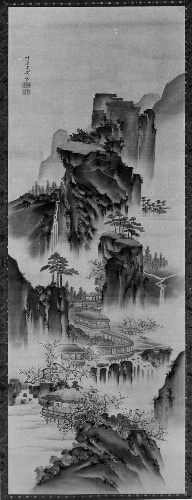
Artist: Nakabayashi Chikkei
Artist bio: Japanese, 1816–1867
Date: 19th century
Object type: Hanging scroll
Classification: Paintings
Medium: Hanging scroll; ink and color on silk
Culture: Japan
Period: Edo period (1615–1868)
Dimensions: Image: 49 7/16 × 15 9/16 in. (125.5 × 39.5 cm)
Overall with mounting: 83 5/8 × 21 1/4 in. (212.4 × 53.9 cm)
Overall with knobs: 83 5/8 × 23 5/16 in. (212.4 × 59.2 cm)
Department: Asian Art
Credit line: Gift of Dr. and Mrs. Harold B. Bilsky, 1975
Accession year: 1975
Repository: Metropolitan Museum of Art, New York, NY
Tags: Mountains|Landscapes